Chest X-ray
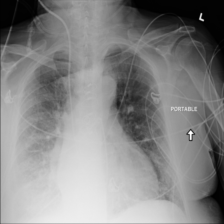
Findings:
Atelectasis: positive
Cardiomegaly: negative
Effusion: negative
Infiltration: positive
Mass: negative
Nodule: negative
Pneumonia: negative
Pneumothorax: negative
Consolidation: negative
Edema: negative
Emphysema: negative
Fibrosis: negative
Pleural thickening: negative
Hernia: negative